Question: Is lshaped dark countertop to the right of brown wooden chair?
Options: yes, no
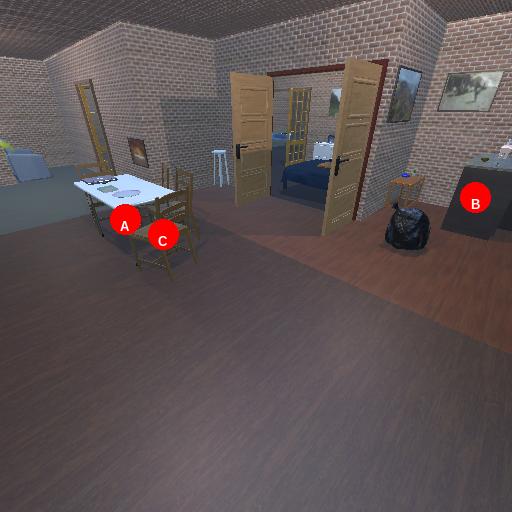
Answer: yes